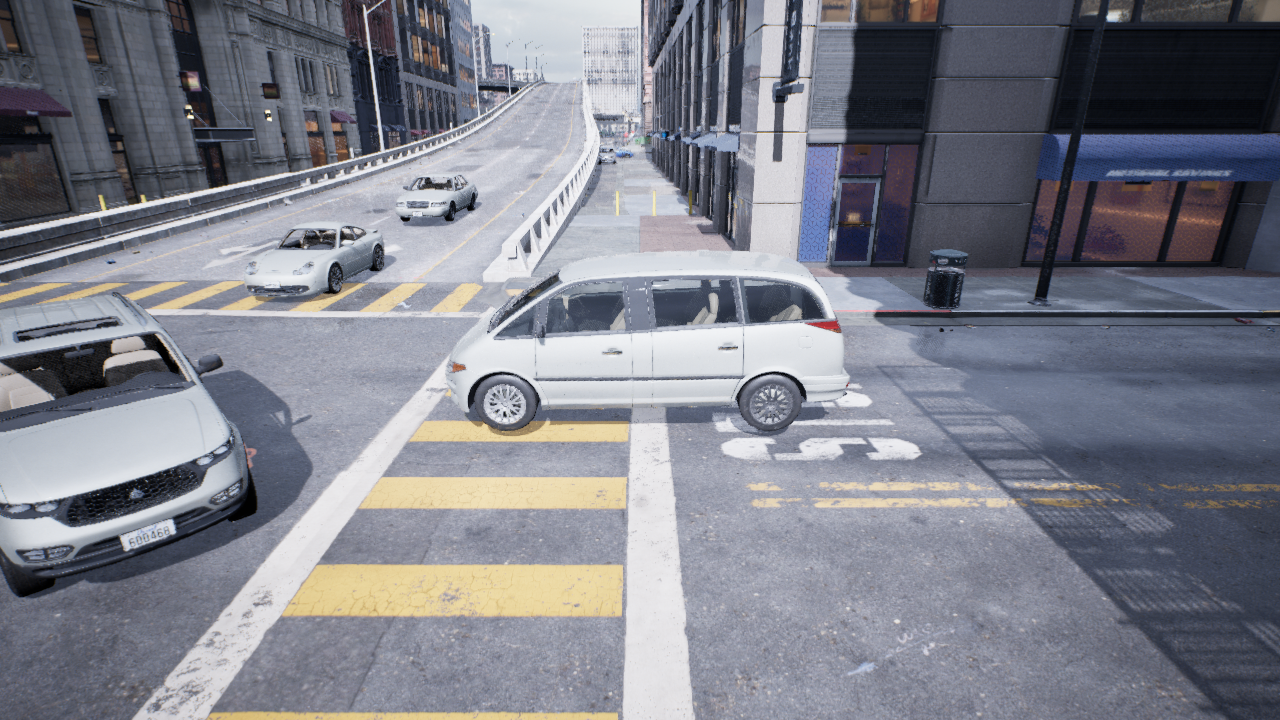
Venue: residential
Lighting: overcast
Vehicle rig: minivan